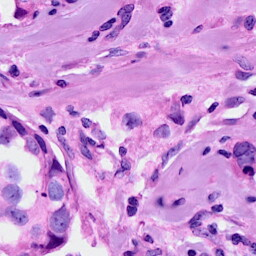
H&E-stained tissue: Breast